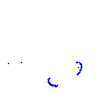
Particle: pion